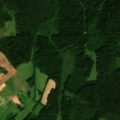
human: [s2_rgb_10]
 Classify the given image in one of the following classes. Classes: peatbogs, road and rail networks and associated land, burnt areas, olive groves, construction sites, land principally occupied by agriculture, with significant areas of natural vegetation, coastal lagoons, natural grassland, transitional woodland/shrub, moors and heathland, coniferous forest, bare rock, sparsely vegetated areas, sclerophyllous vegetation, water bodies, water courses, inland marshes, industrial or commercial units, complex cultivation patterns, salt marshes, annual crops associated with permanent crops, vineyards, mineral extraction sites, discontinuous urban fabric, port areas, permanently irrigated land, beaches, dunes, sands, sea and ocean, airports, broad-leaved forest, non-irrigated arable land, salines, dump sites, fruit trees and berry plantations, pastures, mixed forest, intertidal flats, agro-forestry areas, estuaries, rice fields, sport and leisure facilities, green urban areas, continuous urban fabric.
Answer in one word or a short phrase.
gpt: non-irrigated arable land, complex cultivation patterns, broad-leaved forest, coniferous forest, mixed forest